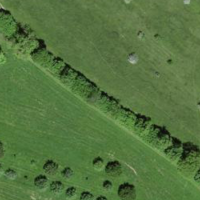
EUNIS habitat code: 24
Species observed at this site:
Spialia sertorius
Euphorbia cyparissias
Coenonympha pamphilus